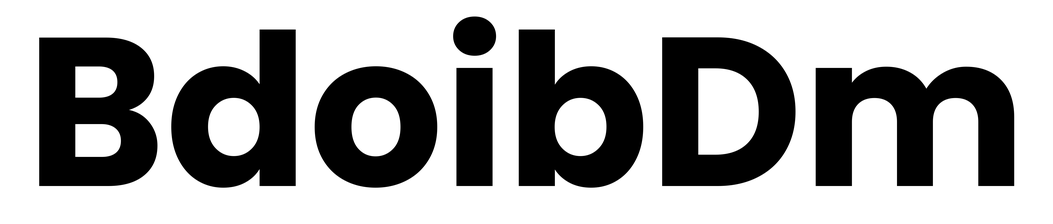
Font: Poppins-Bold